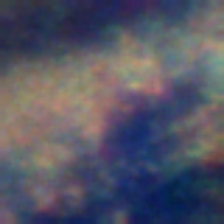
Taxon: Unknown_full_image
Group: Unknown